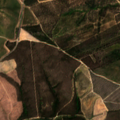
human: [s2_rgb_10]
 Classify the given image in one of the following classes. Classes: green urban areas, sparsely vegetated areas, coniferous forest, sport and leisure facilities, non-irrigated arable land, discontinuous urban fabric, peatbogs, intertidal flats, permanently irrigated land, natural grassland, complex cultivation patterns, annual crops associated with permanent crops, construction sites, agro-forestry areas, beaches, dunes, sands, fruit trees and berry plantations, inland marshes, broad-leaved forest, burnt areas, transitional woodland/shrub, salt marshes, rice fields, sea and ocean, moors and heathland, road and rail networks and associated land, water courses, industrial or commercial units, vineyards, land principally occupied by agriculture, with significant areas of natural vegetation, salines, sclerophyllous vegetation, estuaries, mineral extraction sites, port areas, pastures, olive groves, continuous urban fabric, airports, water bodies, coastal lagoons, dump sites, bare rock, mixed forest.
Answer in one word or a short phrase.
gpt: olive groves, complex cultivation patterns, broad-leaved forest, transitional woodland/shrub